Question:
I uploaded a new build to AppStore Connect. Currently, the app is in the "prepare for submission" state. I uploaded all of the screenshots required and other things. I can only see the save button in AppStore Connect but the "submit for review" button is missing. How can we submit the app for review now?
Previous versions of the app were present in the App Store. I uploaded an update to the existing app but the current version was rejected. I fixed the issues and added a new build with current rejected version number and with the increased build number. But AppStore Connect only shows the Save button and I can't find the "submit for review" button.
Won't we see the "submit for review" button for rejected binaries?
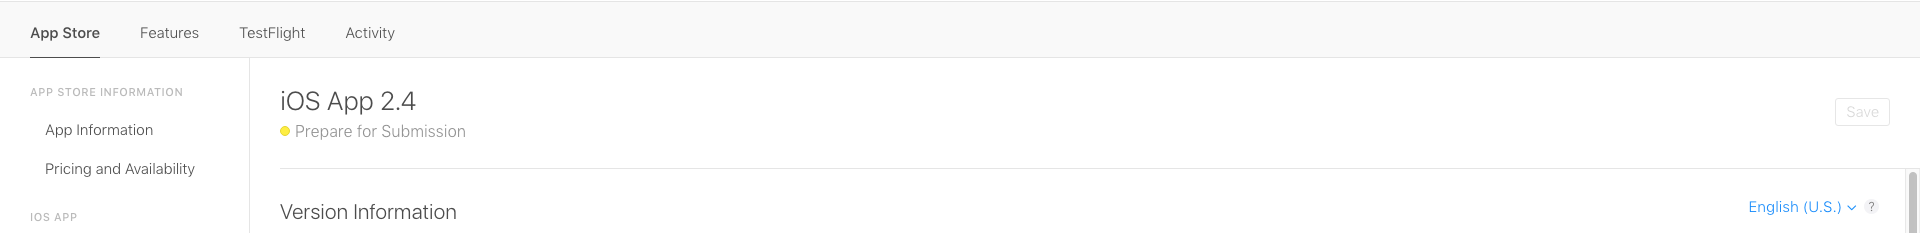
Answer: I was assigned with only developer role and hence was unable to submit the app for review again.